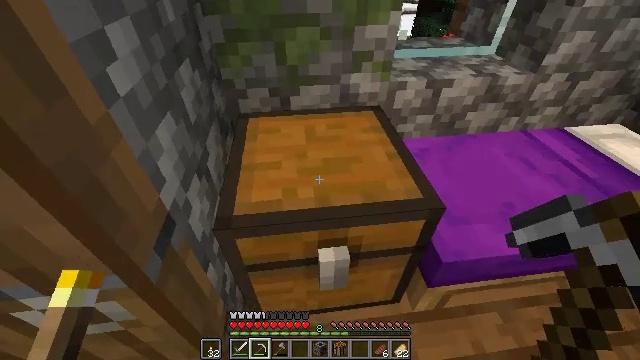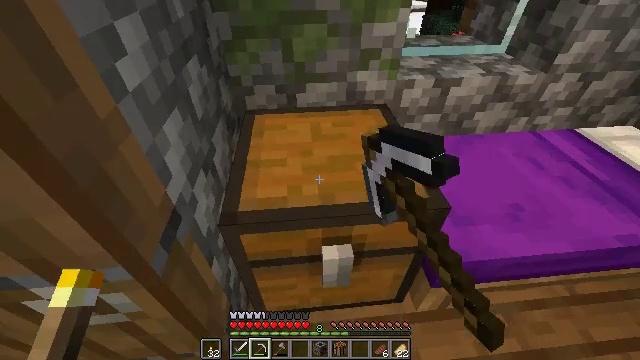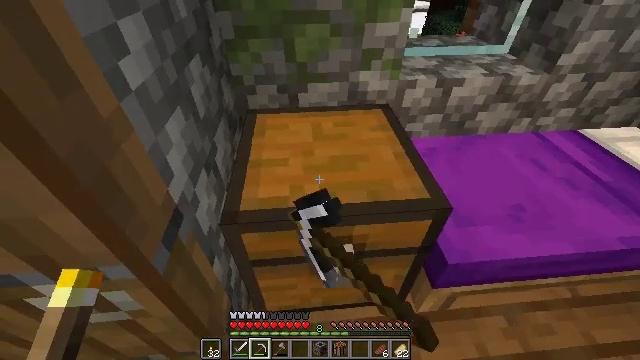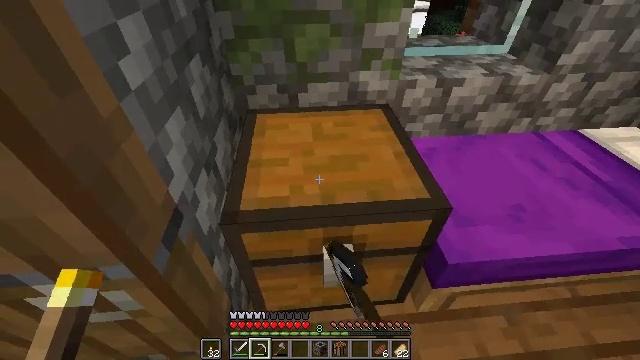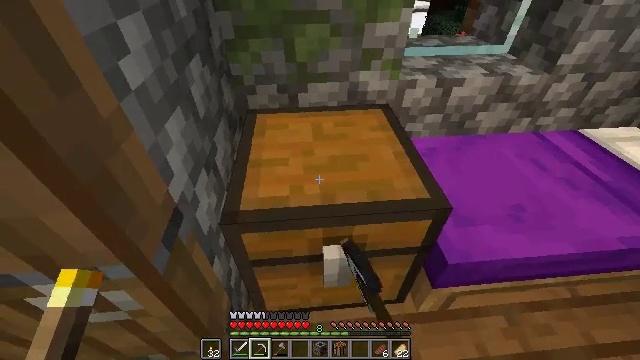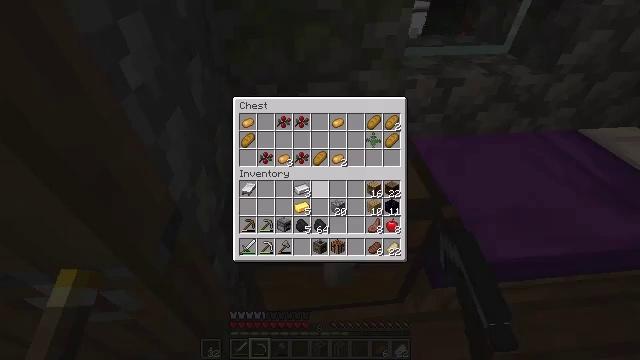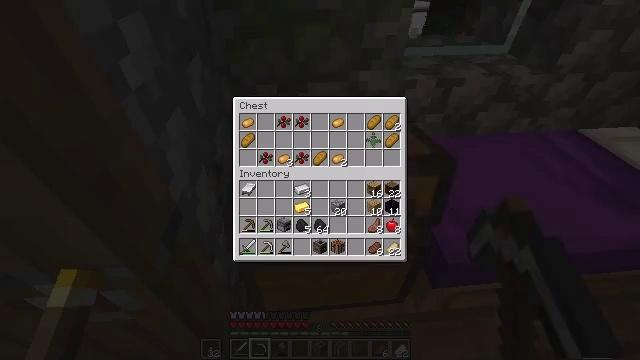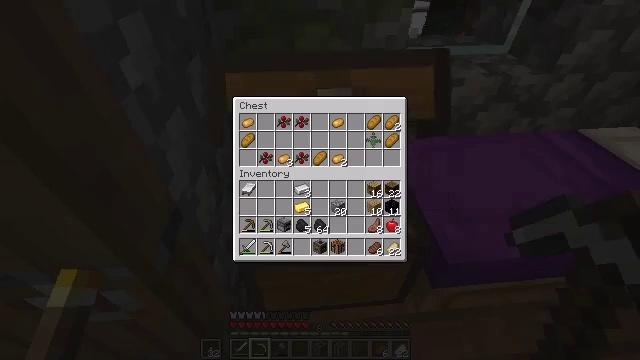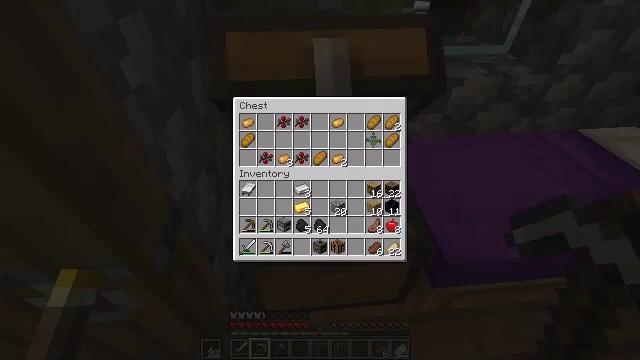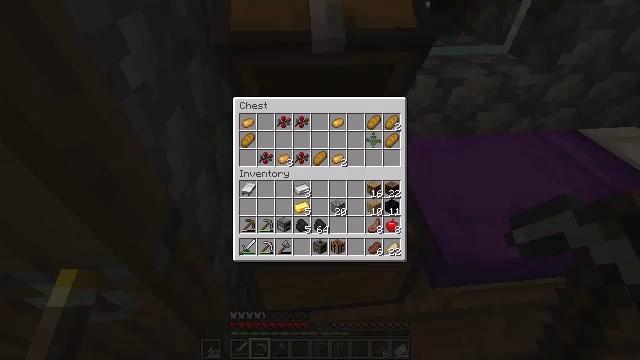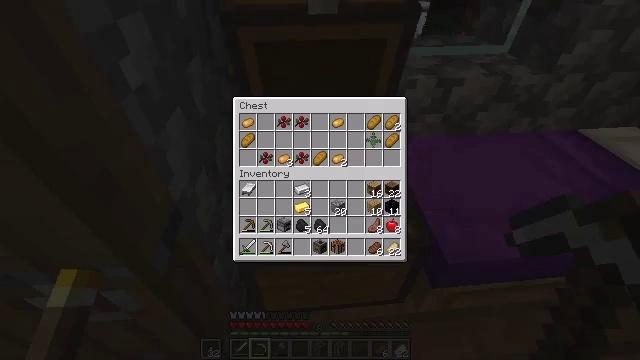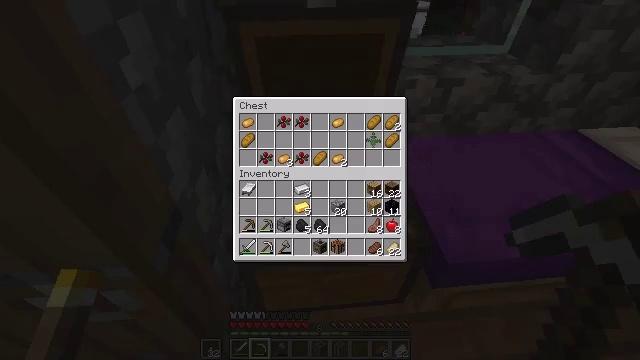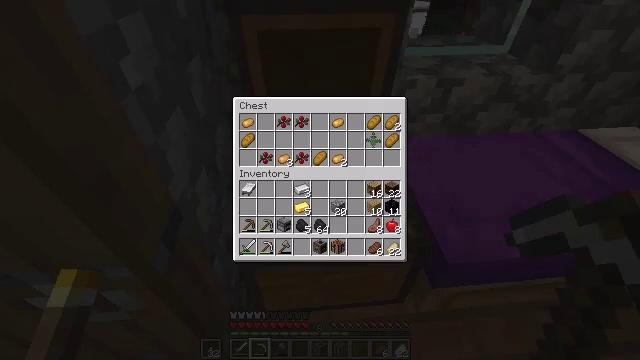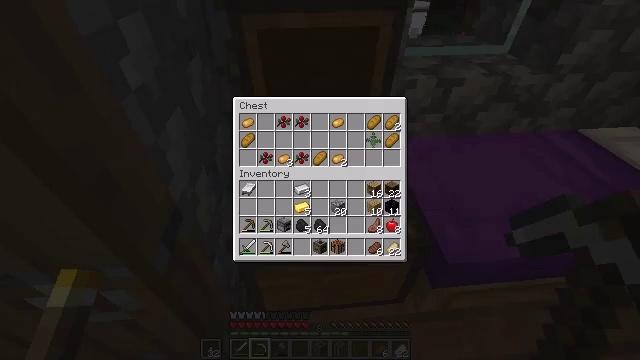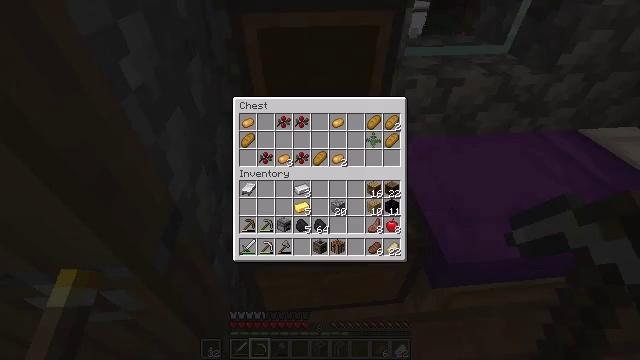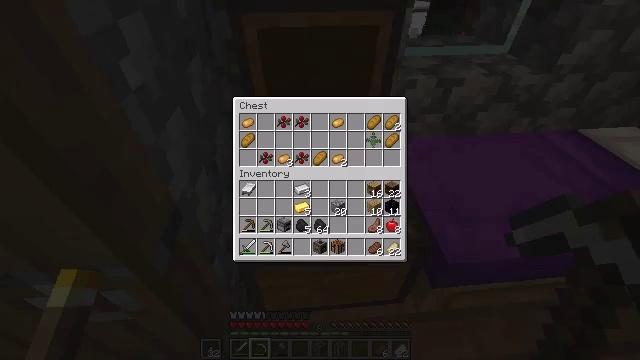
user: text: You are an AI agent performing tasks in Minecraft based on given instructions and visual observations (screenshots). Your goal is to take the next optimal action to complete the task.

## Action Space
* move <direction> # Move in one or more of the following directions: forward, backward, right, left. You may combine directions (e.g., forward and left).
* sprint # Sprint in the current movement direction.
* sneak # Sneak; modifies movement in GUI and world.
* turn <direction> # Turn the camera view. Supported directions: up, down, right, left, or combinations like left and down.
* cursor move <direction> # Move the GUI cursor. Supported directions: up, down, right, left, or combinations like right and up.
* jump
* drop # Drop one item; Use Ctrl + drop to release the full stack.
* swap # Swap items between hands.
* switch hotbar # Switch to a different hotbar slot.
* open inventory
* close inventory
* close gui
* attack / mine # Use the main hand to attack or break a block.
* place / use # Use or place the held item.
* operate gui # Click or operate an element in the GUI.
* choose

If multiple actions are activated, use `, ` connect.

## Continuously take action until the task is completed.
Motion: motion action
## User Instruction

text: Remove pumpkin seeds from the inventory.
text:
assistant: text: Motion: turn left, use / place
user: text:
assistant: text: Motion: use / place
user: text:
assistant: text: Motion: use / place
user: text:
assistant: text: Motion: no_op
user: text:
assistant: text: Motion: open gui
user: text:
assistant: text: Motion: no_op
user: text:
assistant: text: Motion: no_op
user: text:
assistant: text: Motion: no_op
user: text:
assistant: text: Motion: no_op
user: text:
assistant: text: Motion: no_op
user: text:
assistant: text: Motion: no_op
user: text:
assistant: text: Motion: no_op
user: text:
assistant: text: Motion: no_op
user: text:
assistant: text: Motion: no_op
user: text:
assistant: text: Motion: no_op
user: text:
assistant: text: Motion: no_op
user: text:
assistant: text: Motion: close gui
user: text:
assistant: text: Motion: turn left
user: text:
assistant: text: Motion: turn left and up
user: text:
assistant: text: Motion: turn left and up
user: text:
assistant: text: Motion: turn left and up
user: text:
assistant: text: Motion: turn left and up
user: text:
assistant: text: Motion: no_op
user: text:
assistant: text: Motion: move forward, turn right
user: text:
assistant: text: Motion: move forward, turn right
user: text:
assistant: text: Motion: move forward, turn right and up
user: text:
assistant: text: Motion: move forward, turn right and up
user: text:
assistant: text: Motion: move forward, turn right and up
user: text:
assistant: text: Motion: move forward, turn right and up
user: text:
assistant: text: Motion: move forward